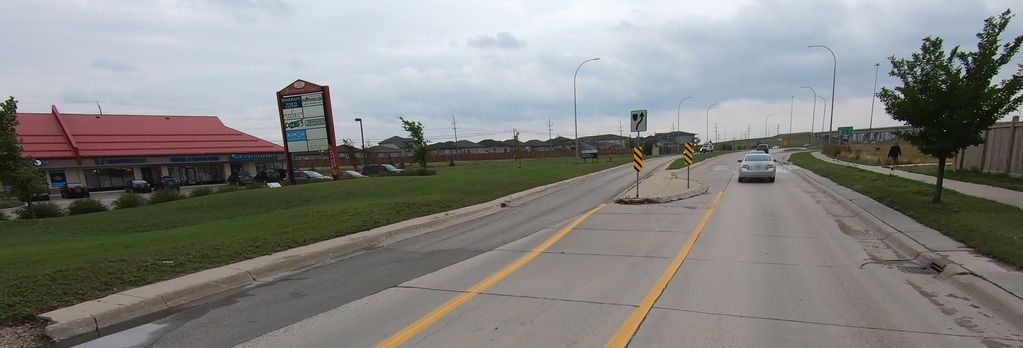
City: winnipeg